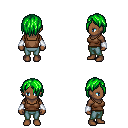
a pixel art fantasy rpg character, female body template, human, dark skin, brown pirate shirt, teal pants, green bangs hairstyle, white cloth bracers, four views (front, back, left, right), 2x2 character sprite sheet, small pixel art, hard edges, no anti-aliasing